Interaction volume radius: 10 \u00c5
Interaction volume height: 30 \u00c5
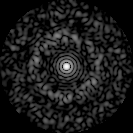
Disorder parameter: 0.8214